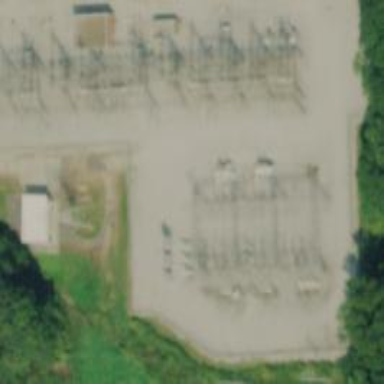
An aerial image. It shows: Distribution level power substation enclosed by fence.